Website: macys
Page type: delivery-shipping
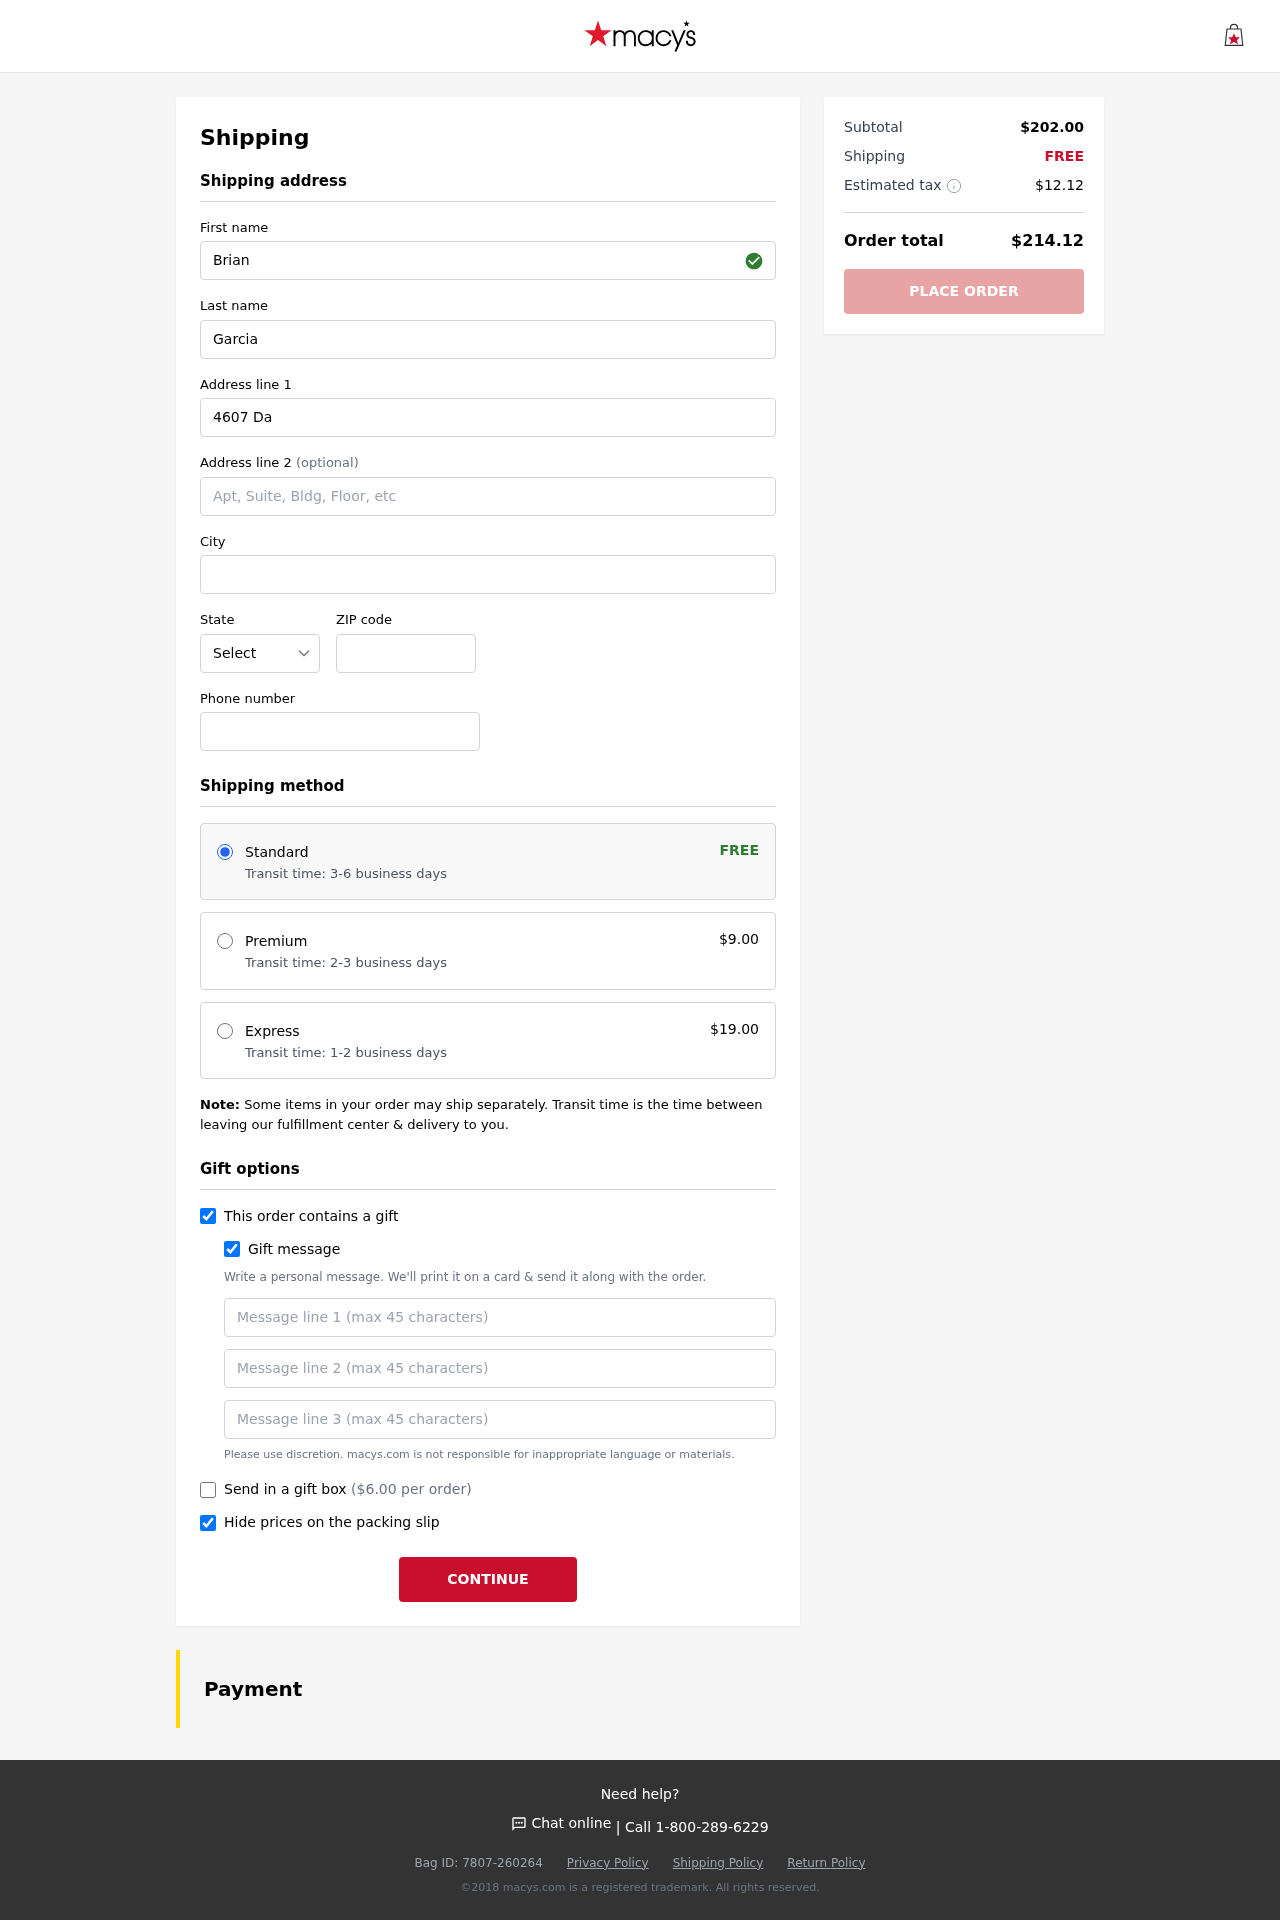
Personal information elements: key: PII_STATE_ABBR
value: MO
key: PII_FIRSTNAME
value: Brian
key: PII_LASTNAME
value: Garcia
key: PII_STREET
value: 4607 David Valleys Apt. 426
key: PII_CITY
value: North Heidi
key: PII_POSTCODE
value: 07692
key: PII_PHONE
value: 3425612620
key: PII_GIFT_MESSAGE
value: Hey April, I saw these ankle boots and instantly thought of you—they're totally your style! I hope they add a little extra flair to your days. Enjoy every step!  Brian
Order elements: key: ORDER_SHIPPING_STANDARD
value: Transit time: 3-6 business days
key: ORDER_SHIPPING_COST
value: FREE
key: ORDER_SHIPPING_PREMIUM
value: Transit time: 2-3 business days
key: ORDER_SHIPPING_PREMIUM_PRICE
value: $9.00
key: ORDER_SHIPPING_EXPRESS
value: Transit time: 1-2 business days
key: ORDER_SHIPPING_EXPRESS_PRICE
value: $19.00
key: ORDER_GIFT_BOX_PRICE
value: ($6.00 per order)
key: ORDER_SUBTOTAL
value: $202.00
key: ORDER_SHIPPING_COST2
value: FREE
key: ORDER_TAX
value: $12.12
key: ORDER_TOTAL
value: $214.12